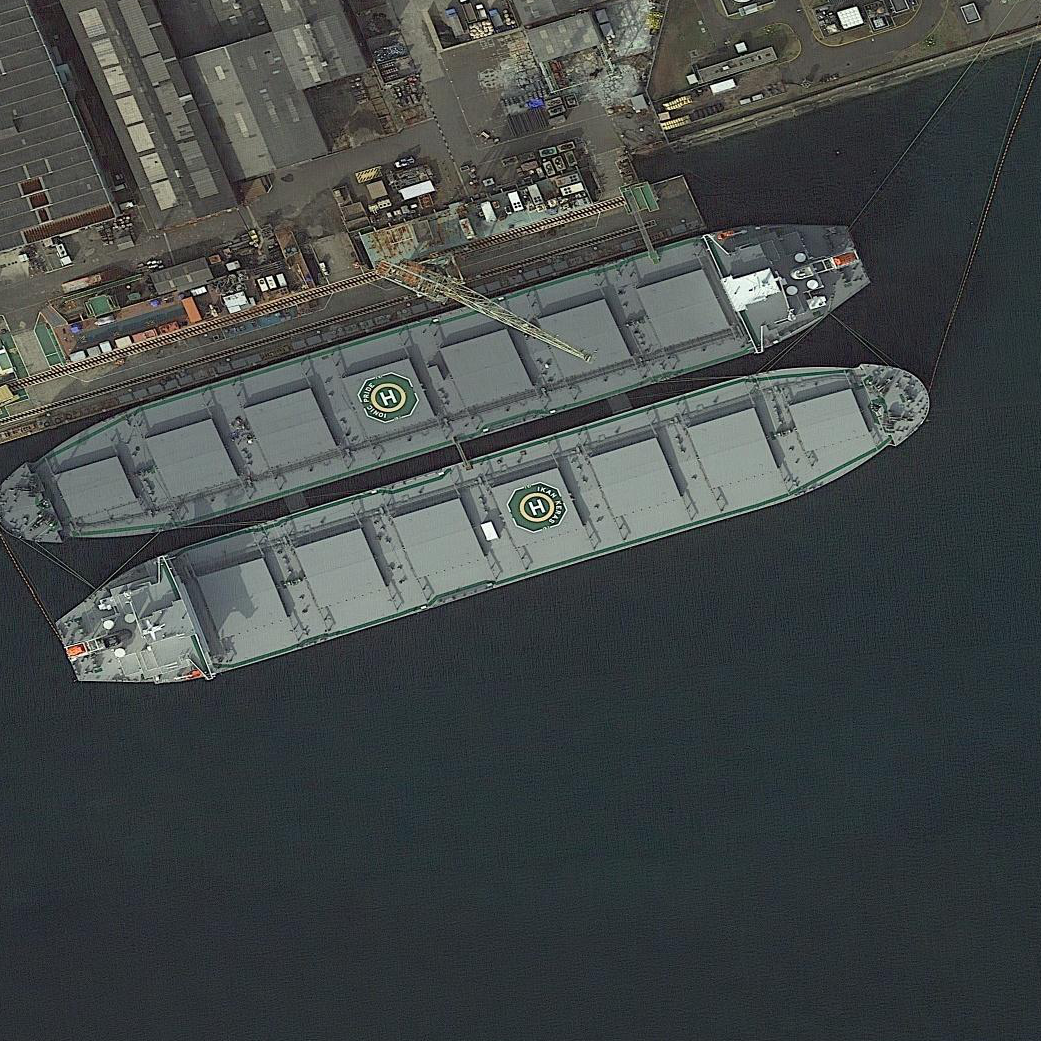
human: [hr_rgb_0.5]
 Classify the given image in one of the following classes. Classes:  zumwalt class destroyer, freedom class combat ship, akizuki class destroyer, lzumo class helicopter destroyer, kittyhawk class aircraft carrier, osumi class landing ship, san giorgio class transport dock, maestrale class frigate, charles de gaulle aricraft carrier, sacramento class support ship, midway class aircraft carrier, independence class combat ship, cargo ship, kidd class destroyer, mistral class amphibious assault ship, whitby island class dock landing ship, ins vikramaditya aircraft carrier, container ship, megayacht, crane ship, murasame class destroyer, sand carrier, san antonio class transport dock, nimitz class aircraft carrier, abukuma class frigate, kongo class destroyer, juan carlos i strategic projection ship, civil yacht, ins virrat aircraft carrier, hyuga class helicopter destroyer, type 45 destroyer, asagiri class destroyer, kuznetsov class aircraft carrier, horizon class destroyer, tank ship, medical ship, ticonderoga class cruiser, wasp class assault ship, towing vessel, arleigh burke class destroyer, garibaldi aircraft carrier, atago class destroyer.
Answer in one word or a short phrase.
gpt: Cargo ship